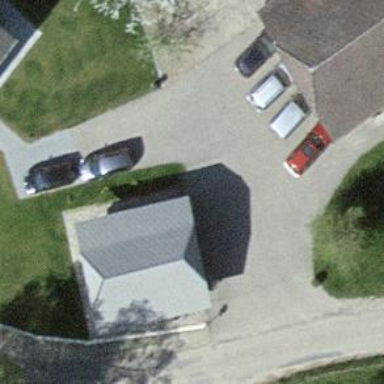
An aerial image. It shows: Barn.